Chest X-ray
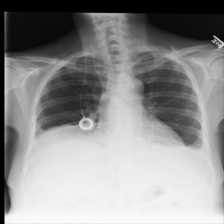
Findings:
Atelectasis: negative
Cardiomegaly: negative
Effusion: positive
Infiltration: negative
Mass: negative
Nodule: negative
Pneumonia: negative
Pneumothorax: negative
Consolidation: negative
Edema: negative
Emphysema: negative
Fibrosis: negative
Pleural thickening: negative
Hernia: negative